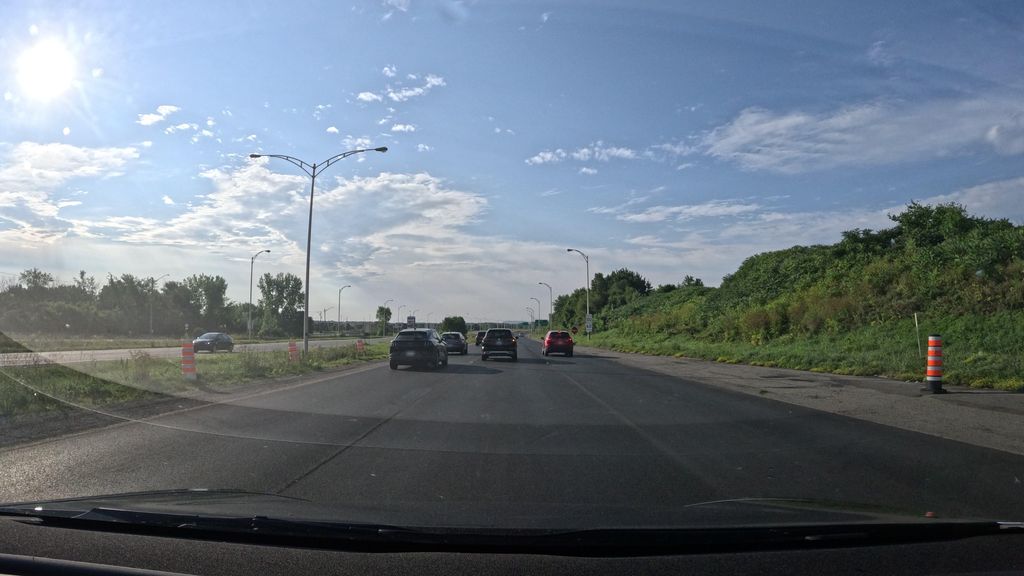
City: montreal